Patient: sex M, age 68
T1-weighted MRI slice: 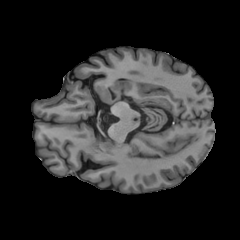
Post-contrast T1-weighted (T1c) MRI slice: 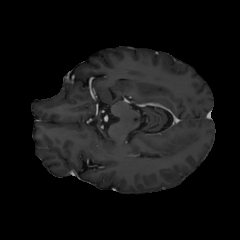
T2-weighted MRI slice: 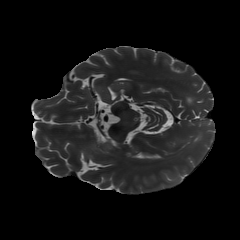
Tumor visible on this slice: no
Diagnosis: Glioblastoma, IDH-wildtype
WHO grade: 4